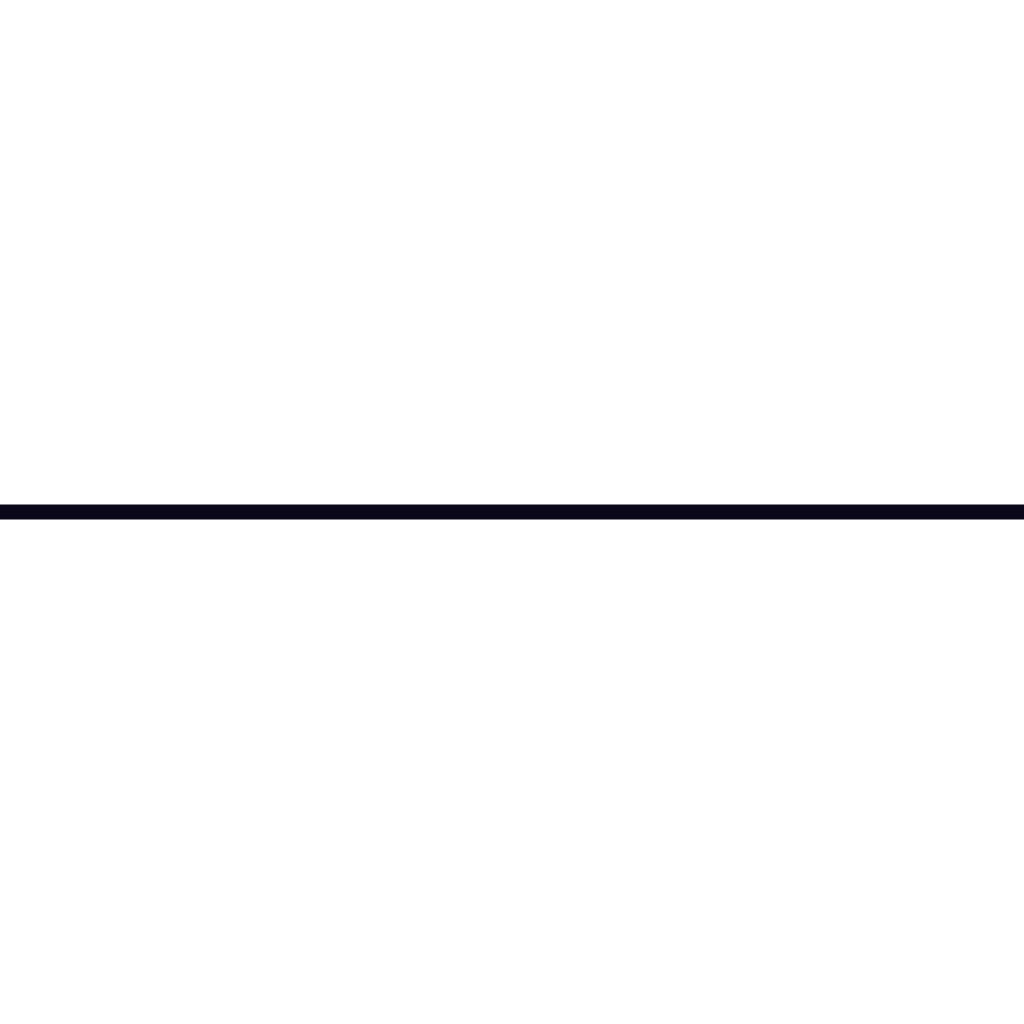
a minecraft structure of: Runaway